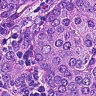
Metastatic tissue present: yes